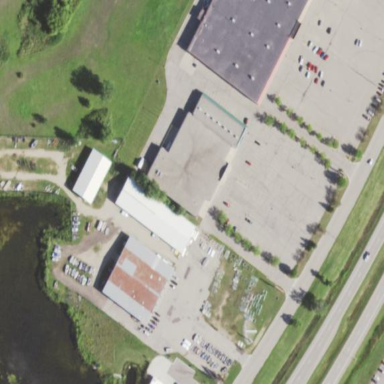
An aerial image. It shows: Retail building that houses furniture shop.